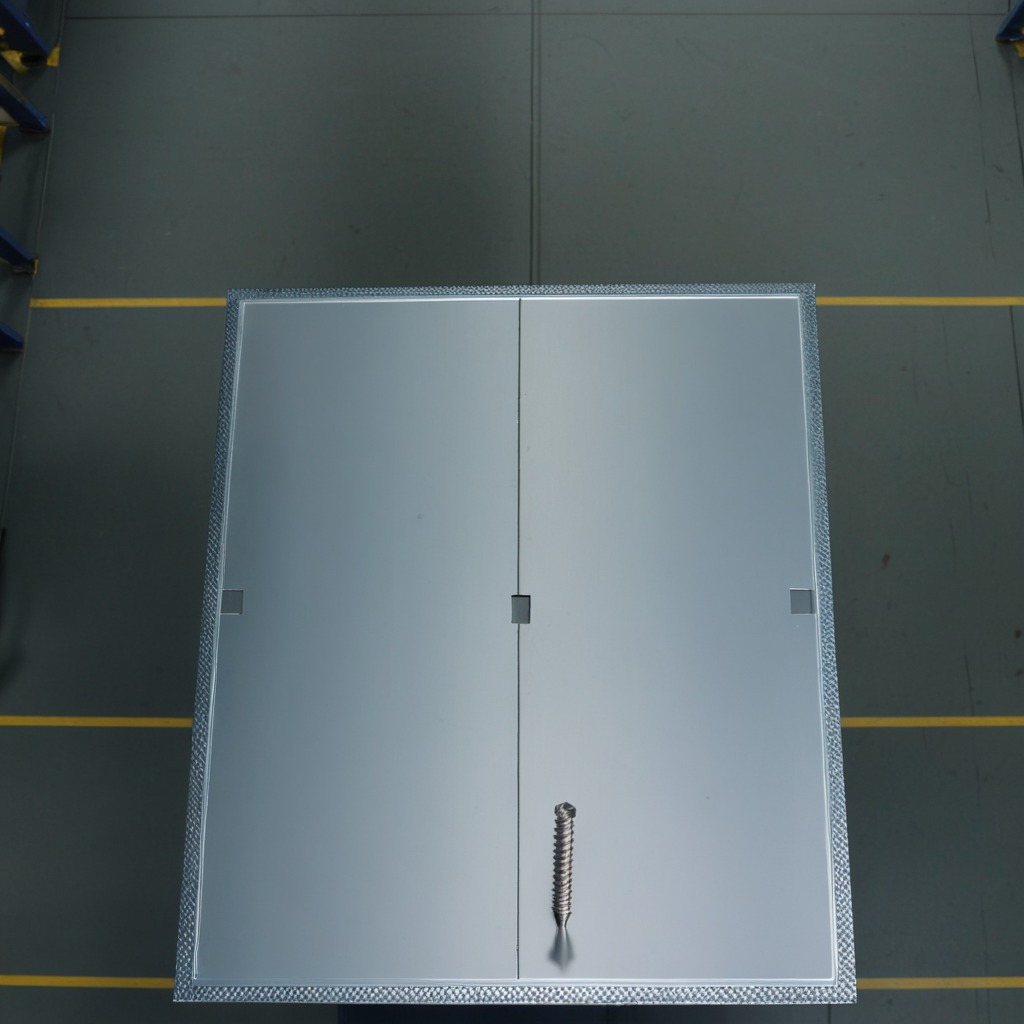
A metal screw is lying on the toolbox surface in an airplane hangar workshop.